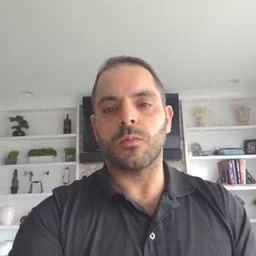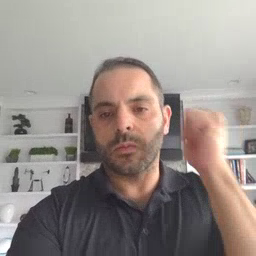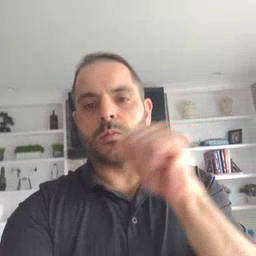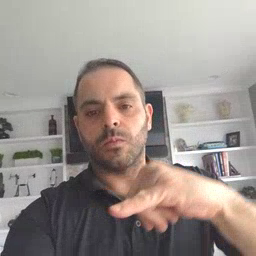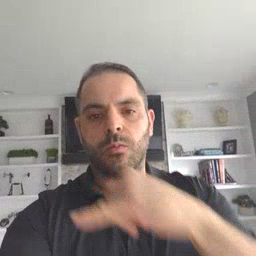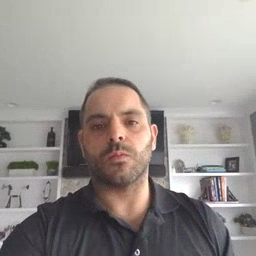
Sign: backyard